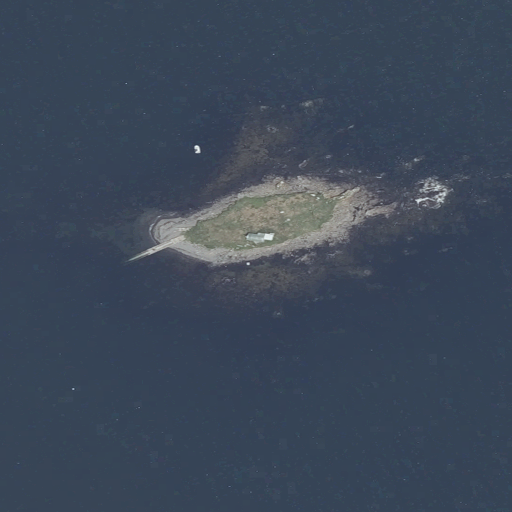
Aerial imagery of island in Maine named Ram Island containing open water and herbaceous wetlands